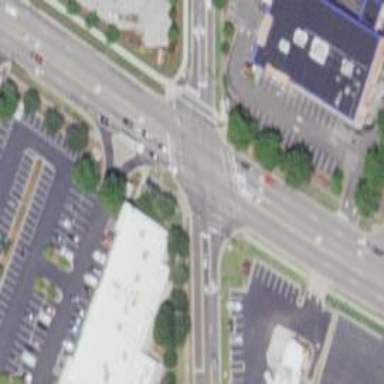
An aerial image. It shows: Controlled crossing on the road.